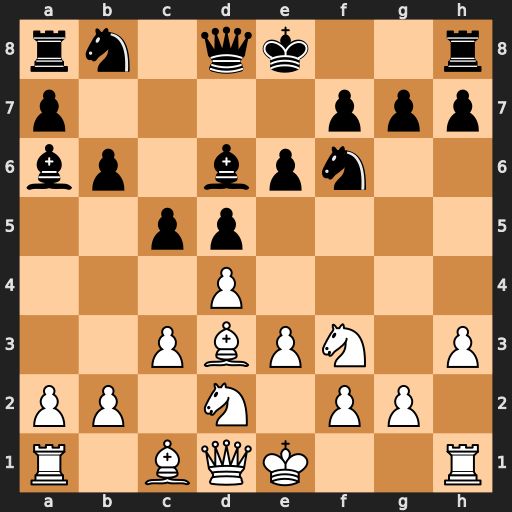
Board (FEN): rn1qk2r/p4ppp/bp1bpn2/2pp4/3P4/2PBPN1P/PP1N1PP1/R1BQK2R
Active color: w
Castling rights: KQkq
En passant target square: -
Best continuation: Bxa6 Nxa6 Qa4+ Qd7 Qxa6